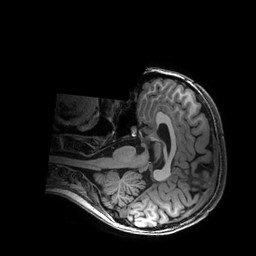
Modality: T1w
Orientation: sagittal